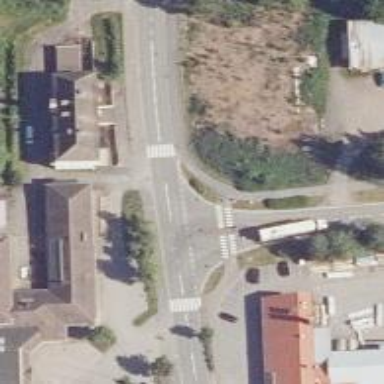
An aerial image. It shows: Marked crossing on the road.